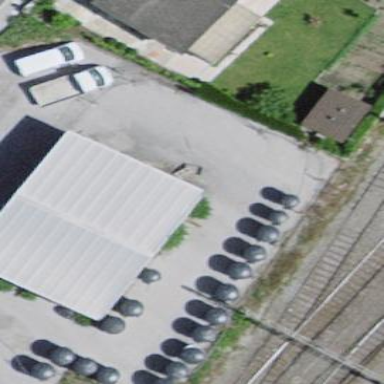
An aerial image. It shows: Group of garages.